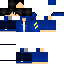
A male human skin with dark skin, wearing brown bald dressed in a blue tshirt and blue pants, featuring a closed mouth.